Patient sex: M
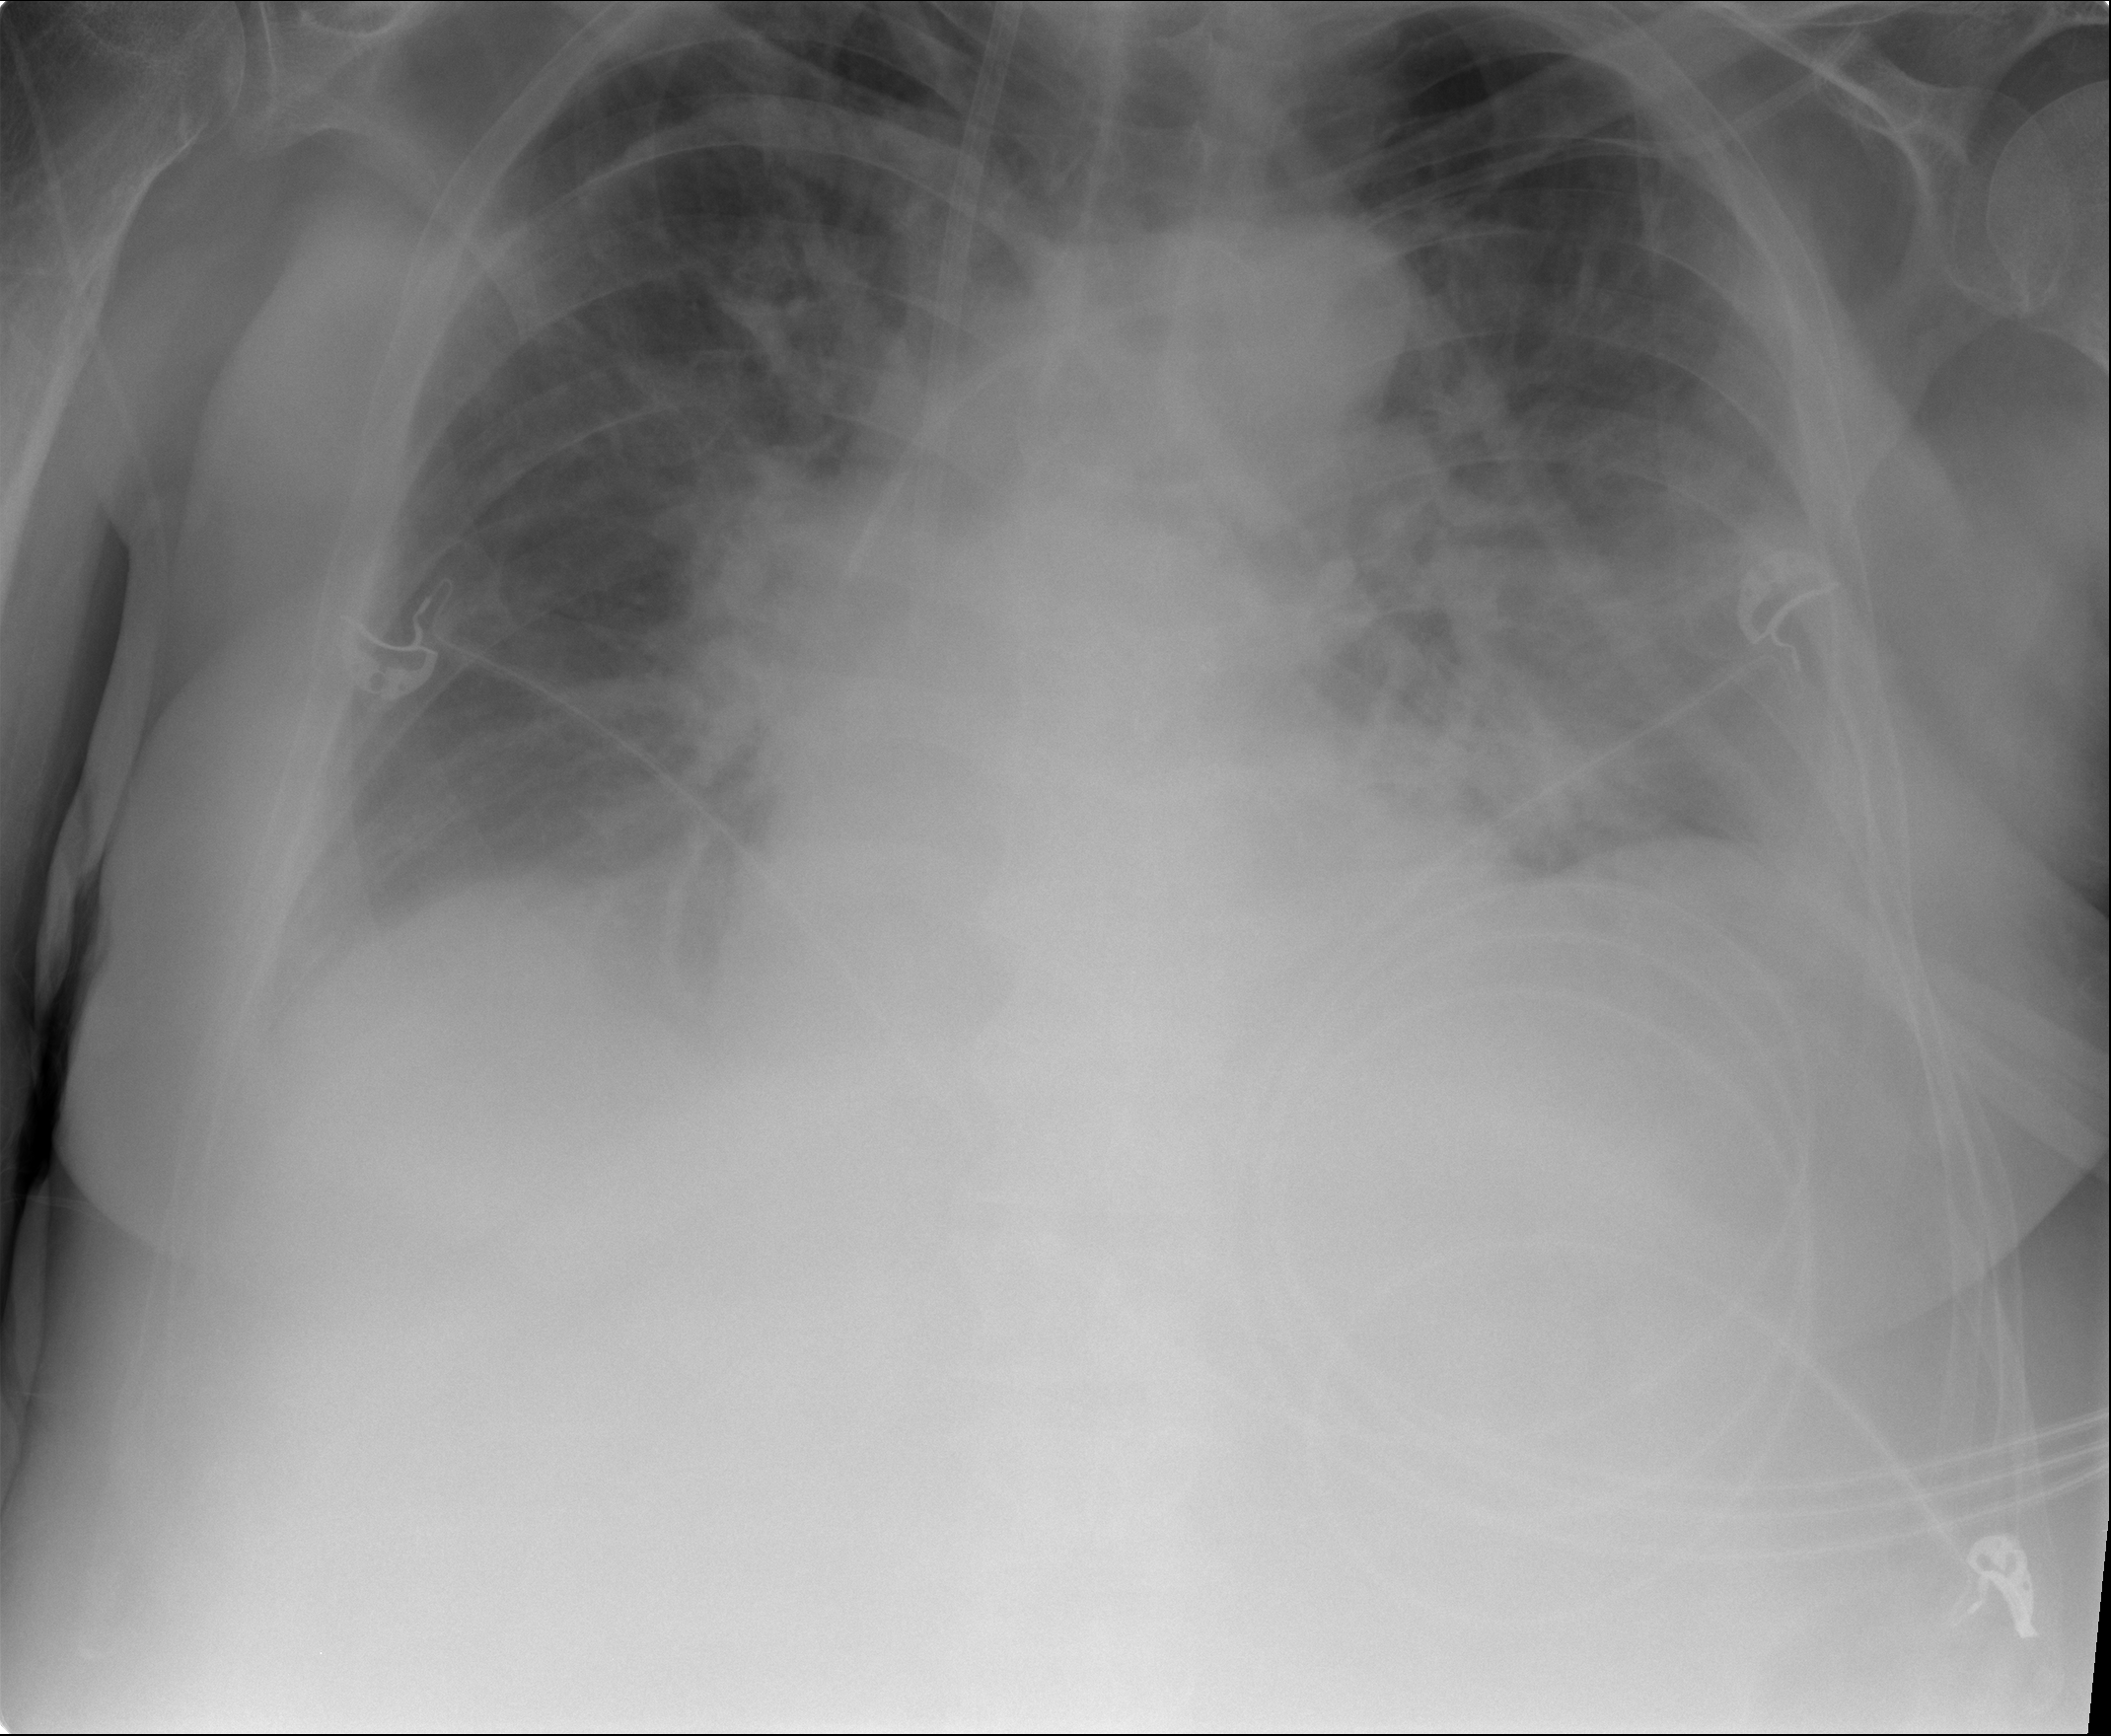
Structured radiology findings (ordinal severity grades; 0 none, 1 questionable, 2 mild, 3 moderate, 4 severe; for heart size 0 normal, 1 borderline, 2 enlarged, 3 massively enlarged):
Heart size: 2
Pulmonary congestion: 3
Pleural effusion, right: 2
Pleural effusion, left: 2
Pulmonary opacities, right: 3
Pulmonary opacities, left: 3
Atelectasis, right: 2
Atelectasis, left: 3